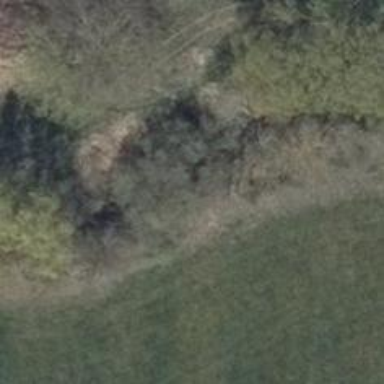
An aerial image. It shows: Row of deciduous broadleaved trees.